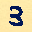
Label: 3